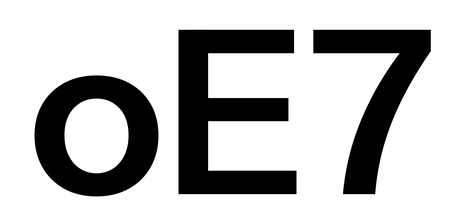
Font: InstrumentSans_SemiBold